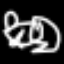
Label: frog